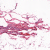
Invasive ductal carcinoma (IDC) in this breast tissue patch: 0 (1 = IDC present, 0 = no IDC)